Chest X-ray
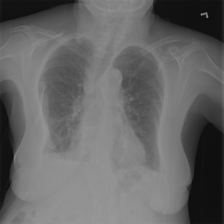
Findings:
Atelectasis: negative
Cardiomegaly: negative
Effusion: negative
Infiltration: negative
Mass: negative
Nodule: negative
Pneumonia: negative
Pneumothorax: negative
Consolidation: negative
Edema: negative
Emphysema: negative
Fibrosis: negative
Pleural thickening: positive
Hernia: negative